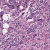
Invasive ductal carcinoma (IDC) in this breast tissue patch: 1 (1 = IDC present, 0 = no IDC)